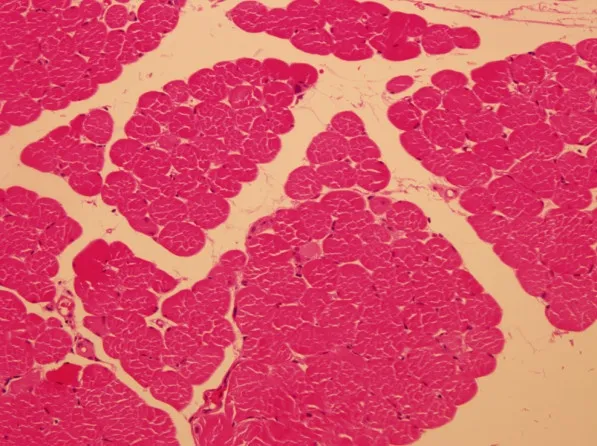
Biopsy of the left vastus medialis muscle. Some degenerating and regenerating fibers are visible. Hematoxylin and eosin staining, x100.
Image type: pathology (h&e)